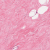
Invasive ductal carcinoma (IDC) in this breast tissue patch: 0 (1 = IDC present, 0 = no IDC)